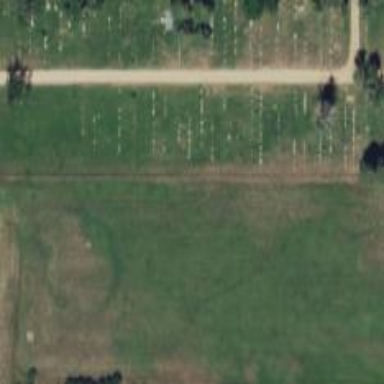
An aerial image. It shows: Historic tomb with tombstone.